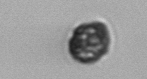
Label: Dinophyceae